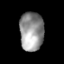
Tissue: lung
Cell type: Epithelial cells
Senescence score: 0.2272
Nuclear area (px): 918
Mean DAPI intensity: 147.585